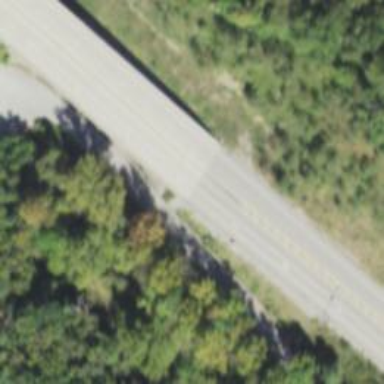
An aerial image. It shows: Asphalt trunk highway.